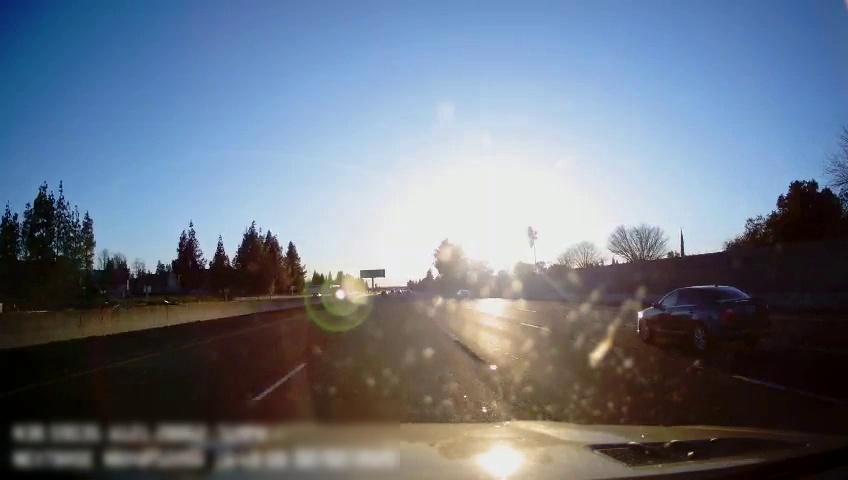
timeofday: Day
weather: Sunny
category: Drivable Space
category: Vehicles | Car
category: Vehicles | Car
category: Lanes | Alternate Lane
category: Lanes | Alternate Lane
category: Lanes | Current Lane
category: Lanes | Current Lane
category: Lanes | Alternate Lane
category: Lanes | Alternate Lane
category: Traffic | Signs